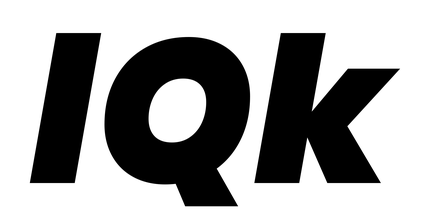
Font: Poppins-BlackItalic